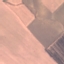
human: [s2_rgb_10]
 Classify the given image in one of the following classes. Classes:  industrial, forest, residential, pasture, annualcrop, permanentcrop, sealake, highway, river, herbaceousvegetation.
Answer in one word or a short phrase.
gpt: AnnualCrop